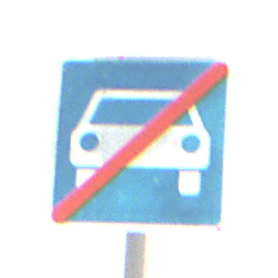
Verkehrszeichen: EndeKraftfahrstrasse
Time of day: MorningAfternoon
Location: Outdoor (Nature)
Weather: Overcast
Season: Winter
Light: Natural